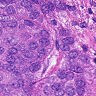
Metastatic tissue present: yes